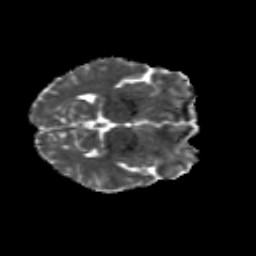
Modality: MD
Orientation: axial
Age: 25
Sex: female
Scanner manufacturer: siemens
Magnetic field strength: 3 T
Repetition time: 8.8 s
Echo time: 0.085 s